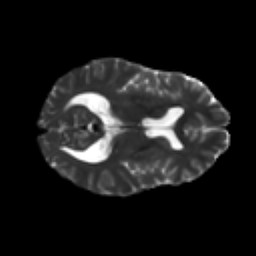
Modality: T2w
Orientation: axial
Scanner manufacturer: ge
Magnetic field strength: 3 T
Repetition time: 8.8 s
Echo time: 0.085 s